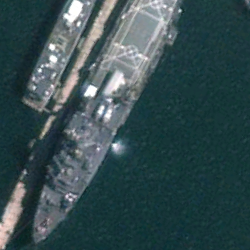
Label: combat